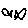
Label: fish